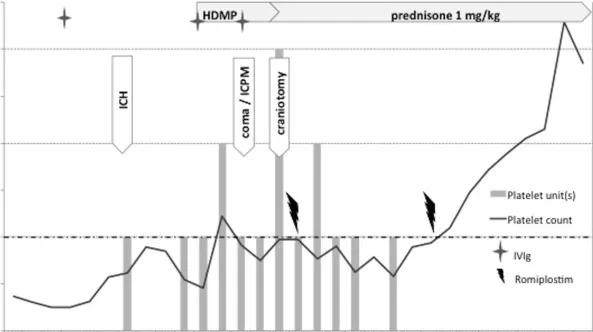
Patient 1. Platelet counts and platelet transfusions during intensive care hospitalization. Combined therapy including romiplostim as emergency management for severe immune thrombocytopenia complicated by intracranial hemorrhage (ICH). Intracranial pressure monitoring (ICPM); Romiplostim dose: 1 mug/kg subcutaneously; intravenous immunoglobulin (IVIg) dose: 1 g/kg; and high-dose methyl prednisolone (HDMP): 15 mg/kg/day.
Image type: pathology (immunostaining)